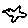
Label: bird